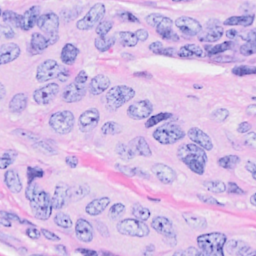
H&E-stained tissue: Breast